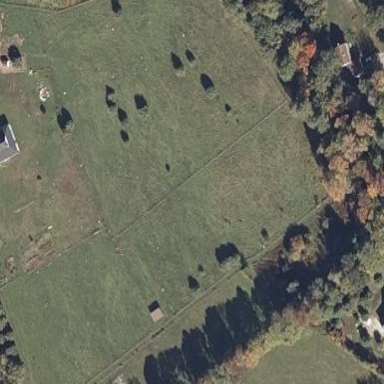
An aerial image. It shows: Fence surrounding meadow.